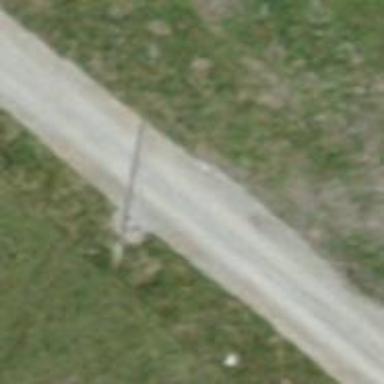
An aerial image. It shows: Dirt track road.